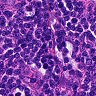
Metastatic tissue present: no